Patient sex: F
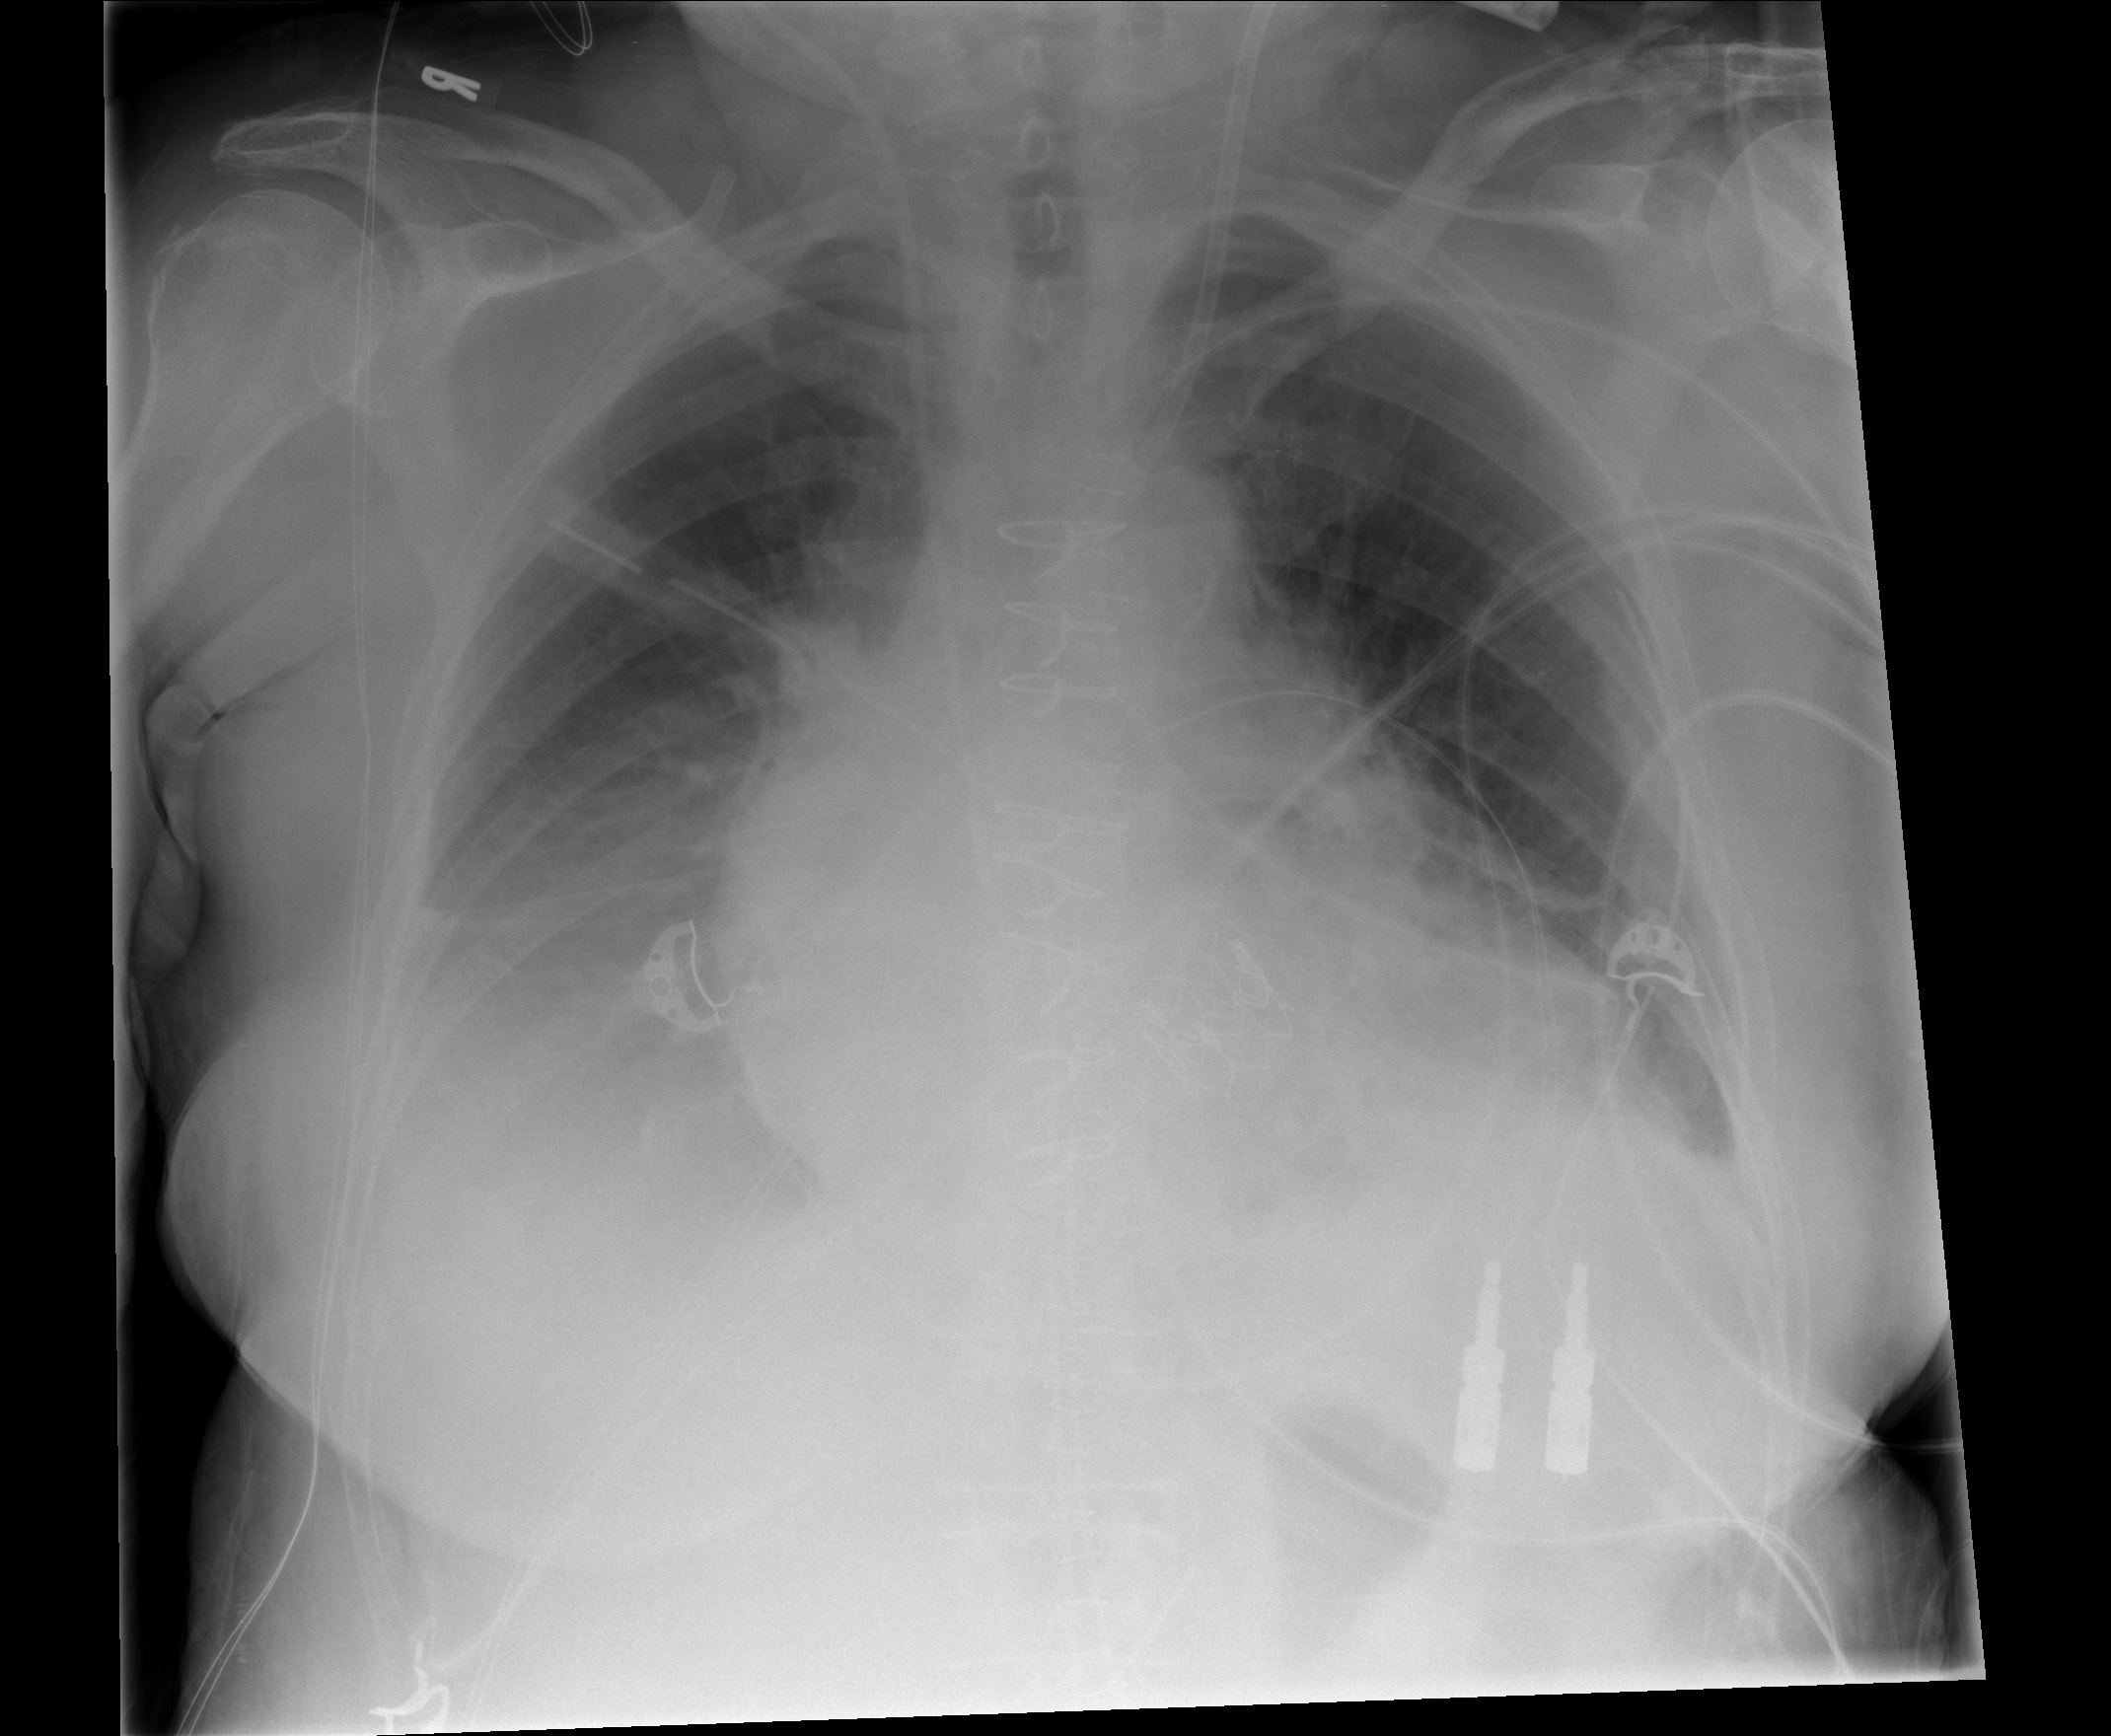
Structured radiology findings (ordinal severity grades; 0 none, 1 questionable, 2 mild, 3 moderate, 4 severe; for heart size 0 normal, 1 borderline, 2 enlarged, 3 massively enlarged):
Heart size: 2
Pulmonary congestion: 1
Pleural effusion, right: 2
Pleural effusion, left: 2
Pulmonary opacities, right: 0
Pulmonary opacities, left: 0
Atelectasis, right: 2
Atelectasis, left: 2